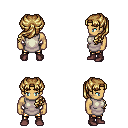
a pixel art fantasy rpg character, male body template, human, tanned skin, white tunic, gold greaves, blonde princess hairstyle, maroon shoes, four views (front, back, left, right), 2x2 character sprite sheet, small pixel art, hard edges, no anti-aliasing